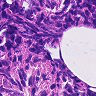
Metastatic tissue present: no